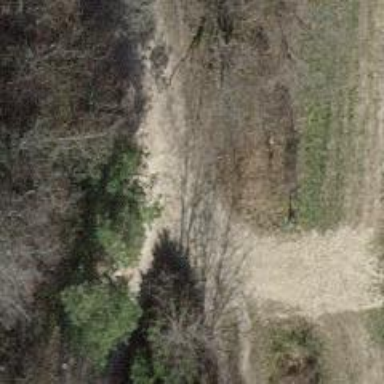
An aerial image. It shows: Dirt path.